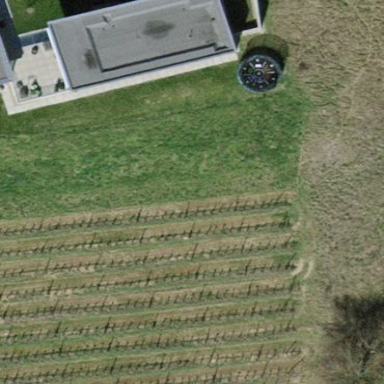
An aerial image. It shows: Vineyard where grapes are grown.